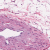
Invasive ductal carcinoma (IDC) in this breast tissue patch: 0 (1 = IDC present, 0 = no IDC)